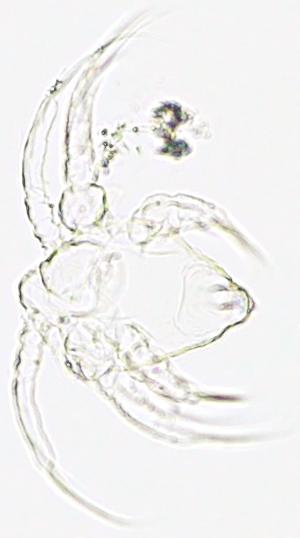
Label: Zooplankton